Question: How do I structure my meta data or site map in a way that when my site is googled the result can be displayed like the image displayed? What is the code that I would need to use to achieve this?

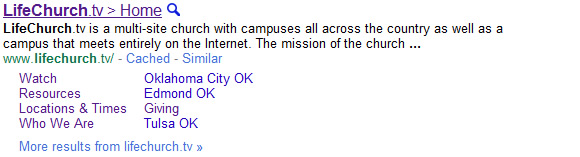
Answer: Google decides when to do this. According to my <URL>:
>
Sitelinks are completely automated,
and we show them only if we think
they'll be useful to the user. If your
site's structure doesn't allow our
algorithms to find good sitelinks, or
we don't think that the sitelinks are
relevant to the user's query, we won't
show them